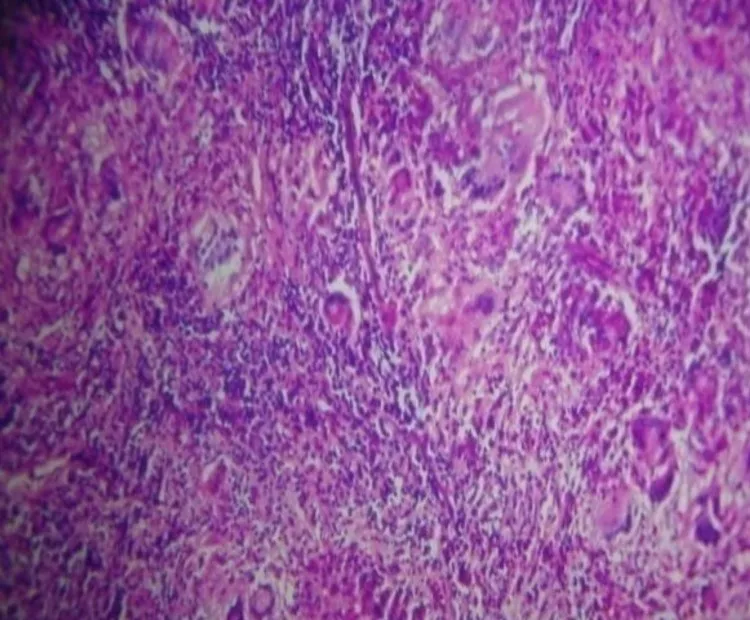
Histopathologial microphotograph showing Langhans Giant Cells, Epitheloid Cells suggestive of Tuberculoma (Case 1.
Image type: pathology (h&e)